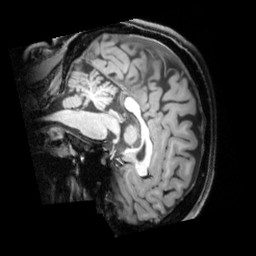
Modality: T1w
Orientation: sagittal
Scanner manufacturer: siemens
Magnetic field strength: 3 T
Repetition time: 1.9 s
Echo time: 0.00397 s